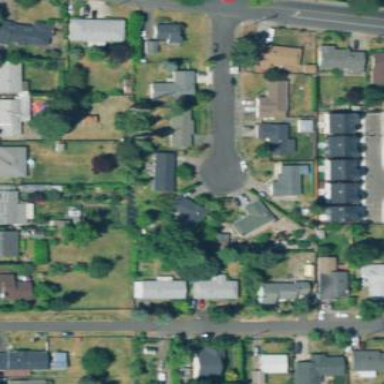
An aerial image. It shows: Single-family residential area.